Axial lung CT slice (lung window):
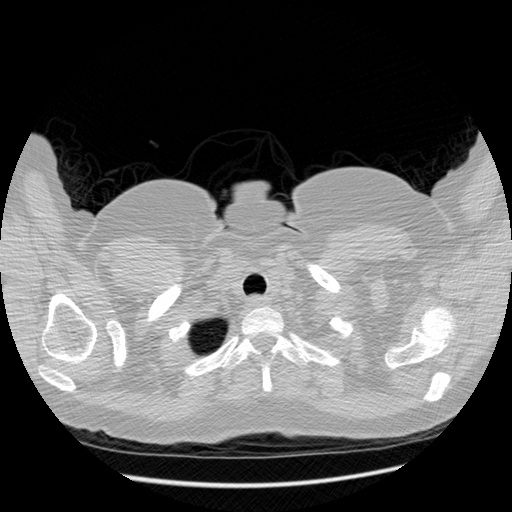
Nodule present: no